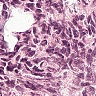
Metastatic tissue present: no